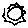
Label: sun